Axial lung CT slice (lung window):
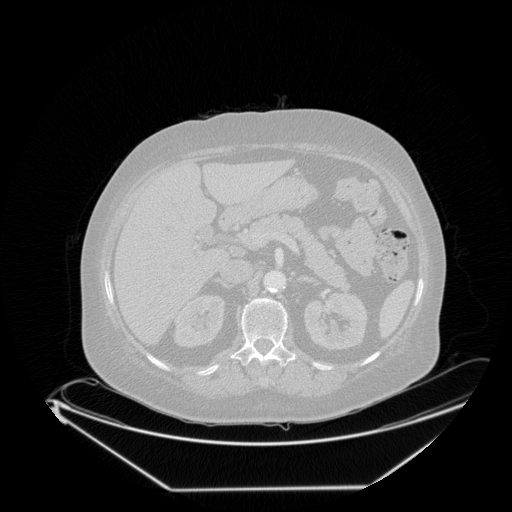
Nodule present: no